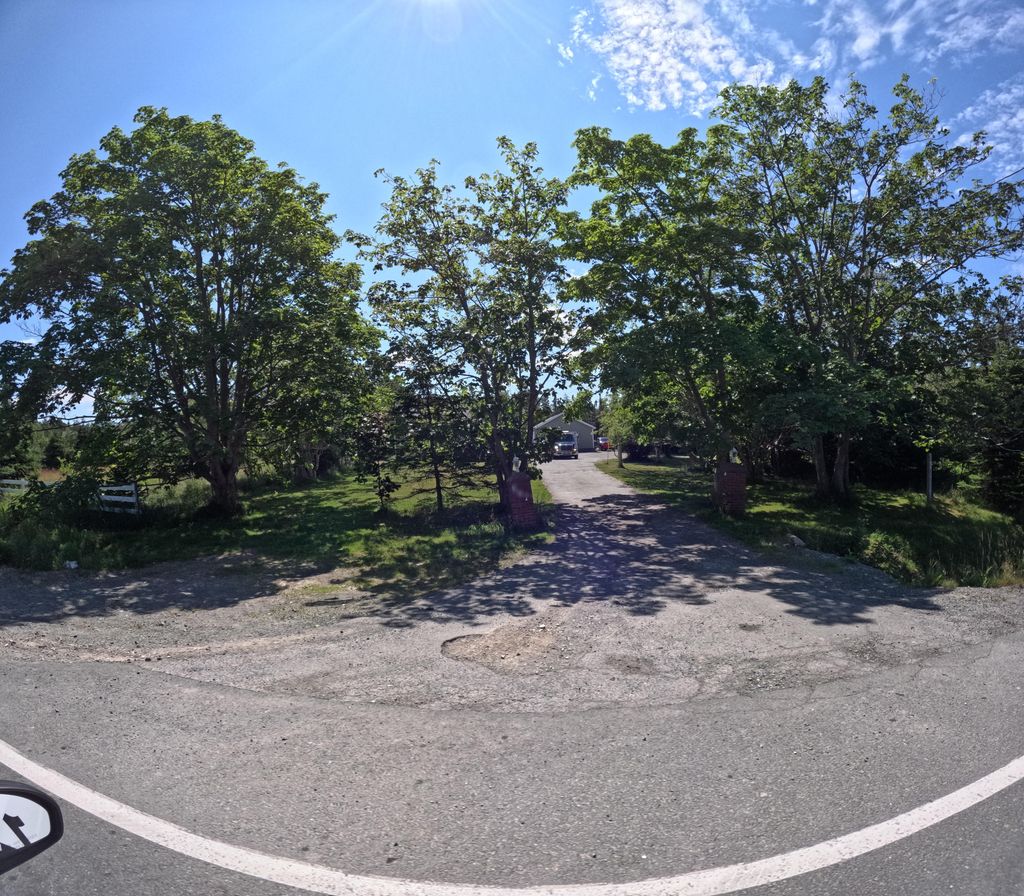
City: st_johns